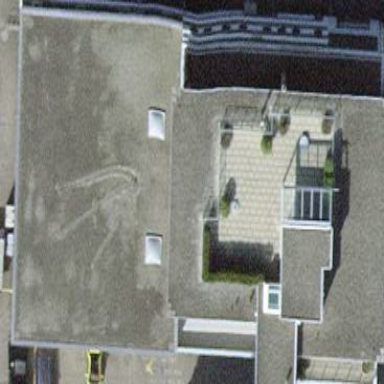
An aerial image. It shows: View of apartment building.